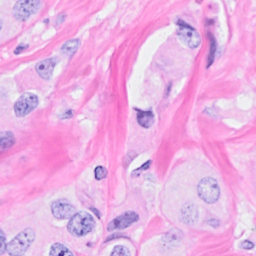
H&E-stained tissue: Breast